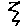
Label: zigzag